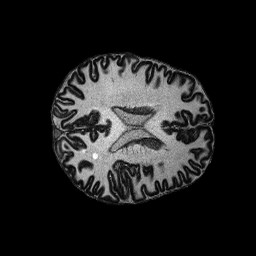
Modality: MP2RAGE
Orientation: axial